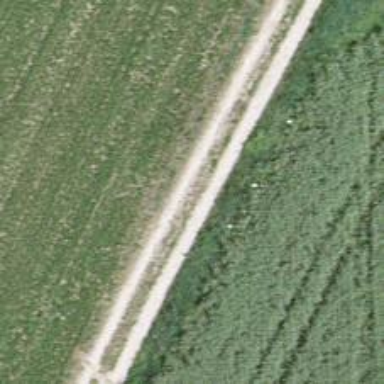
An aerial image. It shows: Unpaved footway with grade3 tracktype.